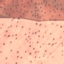
Land use / land cover: PermanentCrop